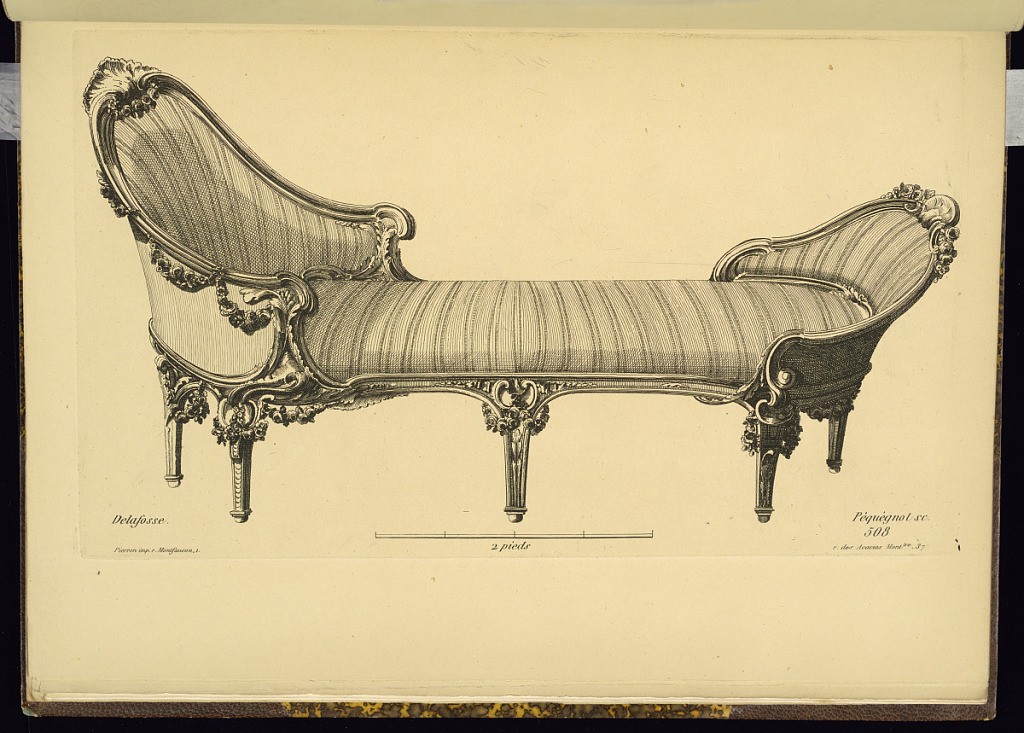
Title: Design for a Daybed
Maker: Jean-Charles Delafosse, French, 1734 – 1789
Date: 1849–66
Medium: Etching on paper
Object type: Print
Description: Design for an upholstered daybed with a carved frame featuring scrolling leaves, festoons of flowers, cartouches, and shells. The plate is signed with the printmaker, publisher, and original designer, and numbered.